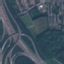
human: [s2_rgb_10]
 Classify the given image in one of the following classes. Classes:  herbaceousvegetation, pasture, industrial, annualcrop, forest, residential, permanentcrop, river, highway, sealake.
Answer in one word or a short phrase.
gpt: Highway